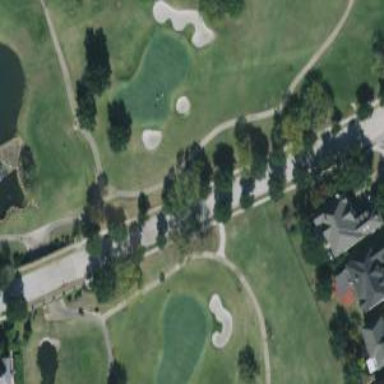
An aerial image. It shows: Footway road used also as golf cart path.